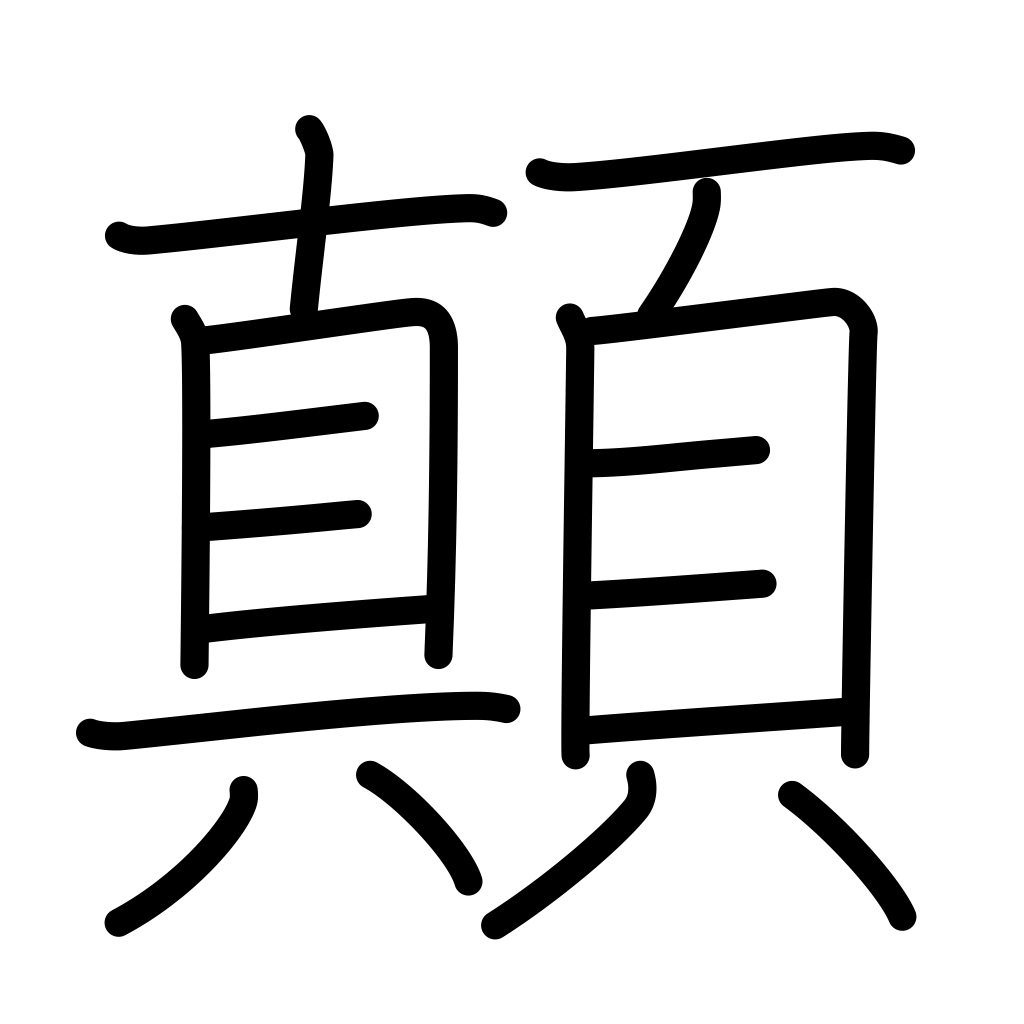
Meaning: overturn, summit, origin